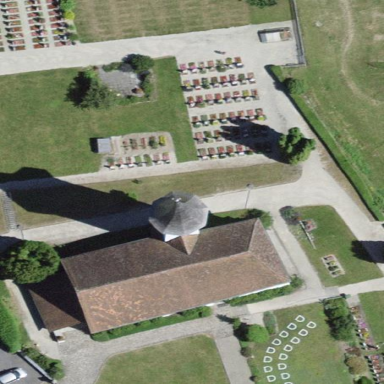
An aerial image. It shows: Cemetery.